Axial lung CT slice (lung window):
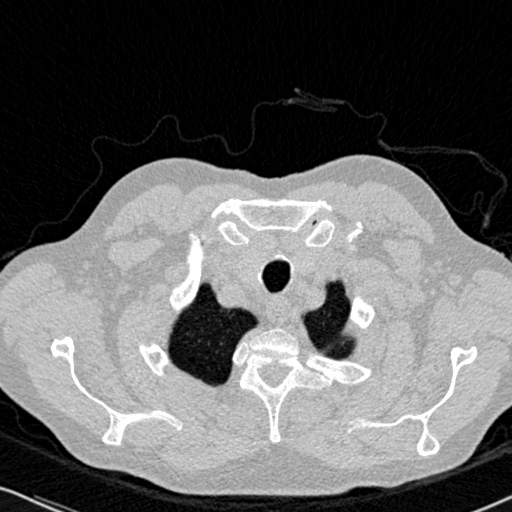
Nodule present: no